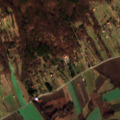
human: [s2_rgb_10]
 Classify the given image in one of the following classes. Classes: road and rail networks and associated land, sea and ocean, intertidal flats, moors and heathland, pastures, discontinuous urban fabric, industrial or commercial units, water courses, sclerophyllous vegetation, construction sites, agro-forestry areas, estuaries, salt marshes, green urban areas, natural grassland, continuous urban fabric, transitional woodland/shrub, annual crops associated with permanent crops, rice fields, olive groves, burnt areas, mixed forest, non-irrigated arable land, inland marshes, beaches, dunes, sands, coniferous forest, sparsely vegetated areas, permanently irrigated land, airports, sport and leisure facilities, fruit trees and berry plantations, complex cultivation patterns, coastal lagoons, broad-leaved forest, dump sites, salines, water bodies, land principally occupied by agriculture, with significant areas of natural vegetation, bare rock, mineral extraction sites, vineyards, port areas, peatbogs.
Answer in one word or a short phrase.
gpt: non-irrigated arable land, vineyards, pastures, complex cultivation patterns, land principally occupied by agriculture, with significant areas of natural vegetation, broad-leaved forest